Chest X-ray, AP view. Patient: 35 years old, sex M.
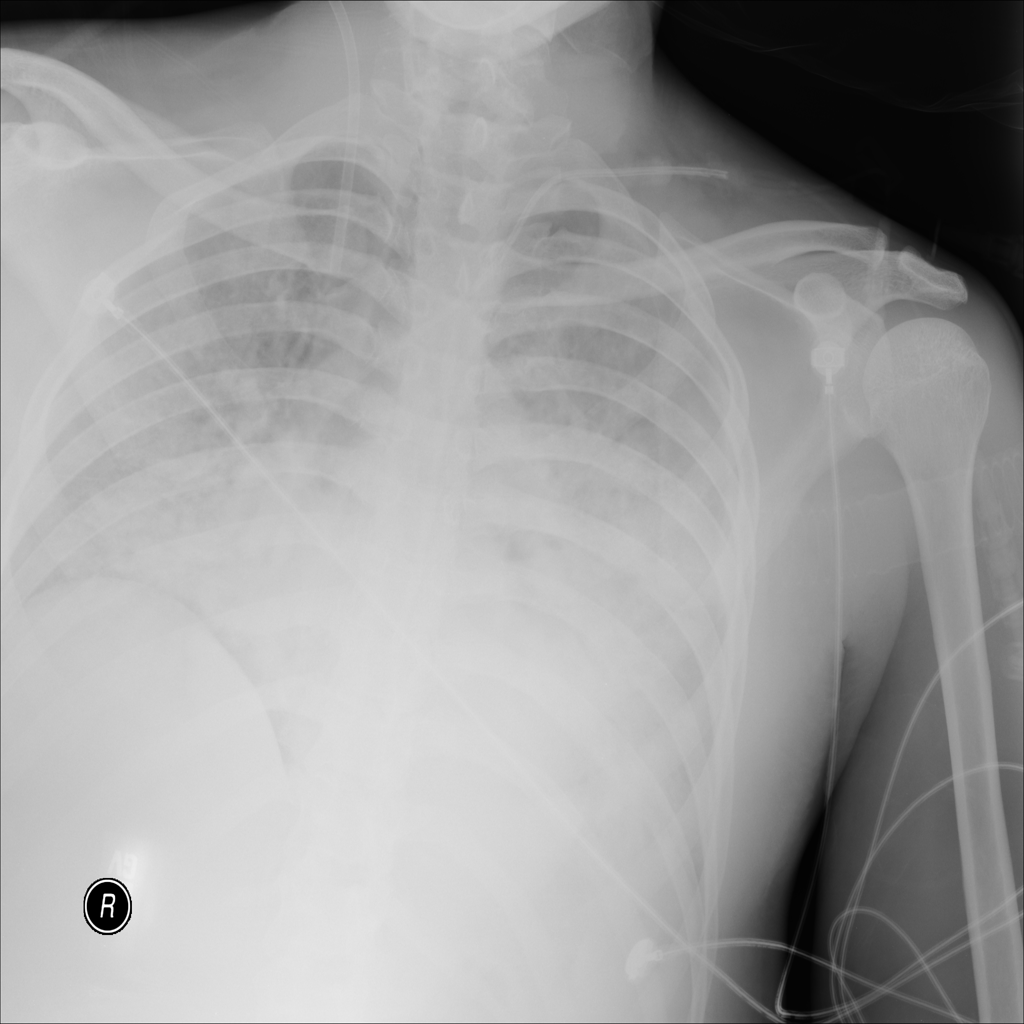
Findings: Consolidation, Infiltration